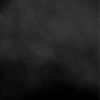
Label: dusty